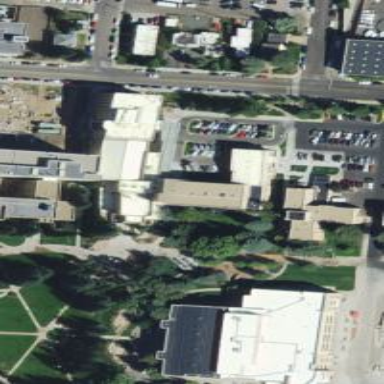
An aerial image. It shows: University building.